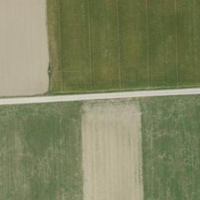
EUNIS habitat code: 52
Species observed at this site:
Medicago sativa